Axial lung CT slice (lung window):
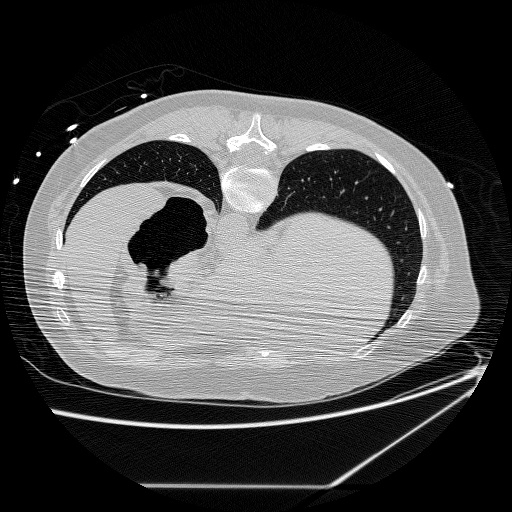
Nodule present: no